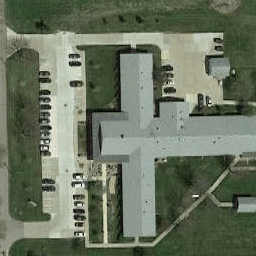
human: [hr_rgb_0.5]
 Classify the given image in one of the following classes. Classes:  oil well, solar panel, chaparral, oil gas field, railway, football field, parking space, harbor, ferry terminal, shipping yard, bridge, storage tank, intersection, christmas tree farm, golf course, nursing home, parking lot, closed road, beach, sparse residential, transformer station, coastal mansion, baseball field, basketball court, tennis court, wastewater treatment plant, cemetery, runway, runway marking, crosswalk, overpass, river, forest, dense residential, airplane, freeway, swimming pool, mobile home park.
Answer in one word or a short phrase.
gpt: nursing home